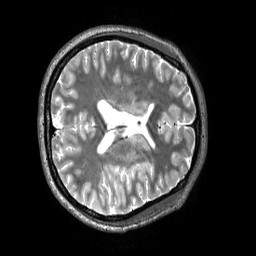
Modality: T2w
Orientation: axial
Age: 22
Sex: female
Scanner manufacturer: siemens
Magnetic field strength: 3 T
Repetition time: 3.2 s
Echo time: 0.565 s